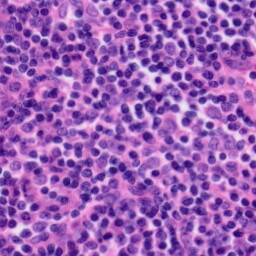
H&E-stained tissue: Tonsil